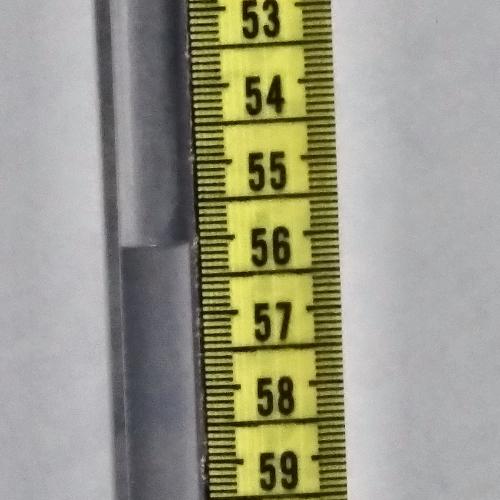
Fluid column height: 56.1 cm